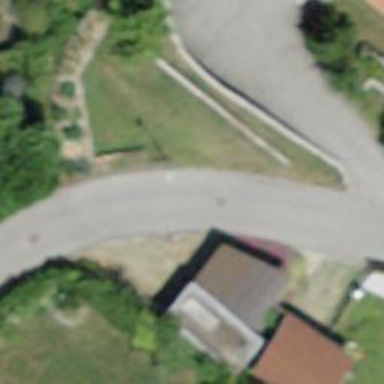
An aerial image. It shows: Lamppost for support.